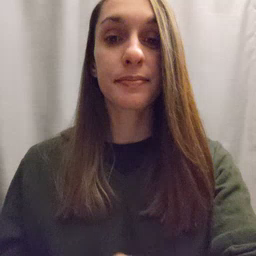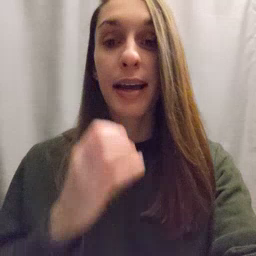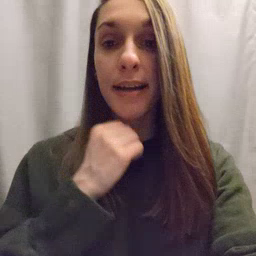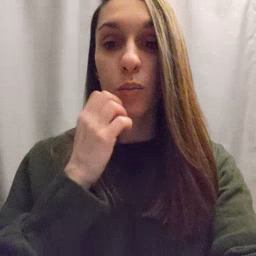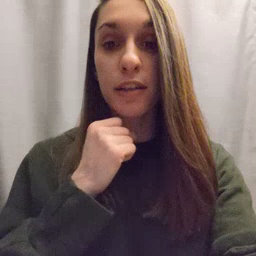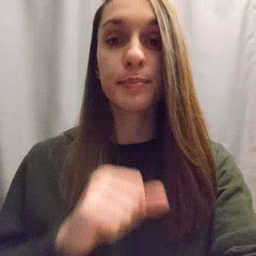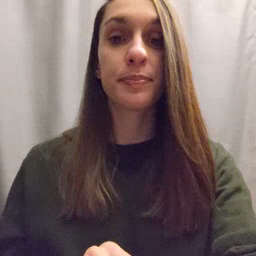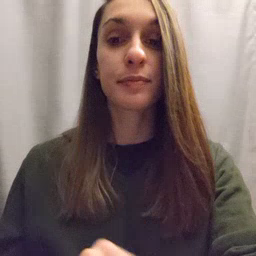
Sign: underwear